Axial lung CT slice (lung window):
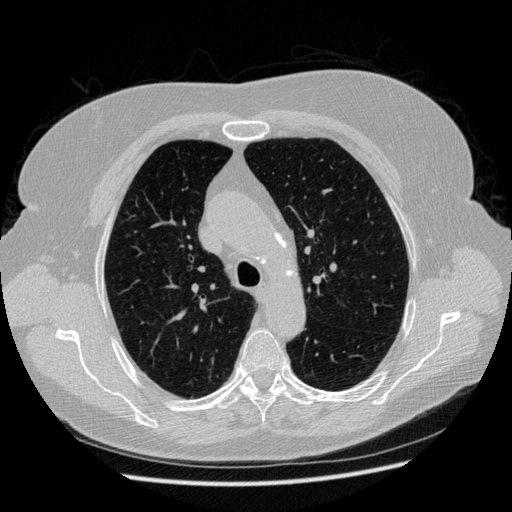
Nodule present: no